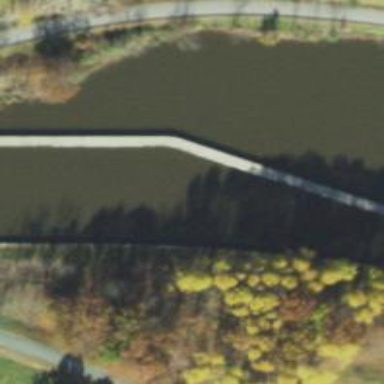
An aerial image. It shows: Canal.